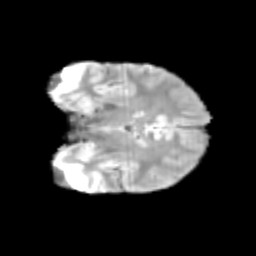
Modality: T2w
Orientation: coronal
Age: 12
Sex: male
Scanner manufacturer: siemens
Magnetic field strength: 3 T
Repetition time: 3.8 s
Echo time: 0.07 s